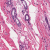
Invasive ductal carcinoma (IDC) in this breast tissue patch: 0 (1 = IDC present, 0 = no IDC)